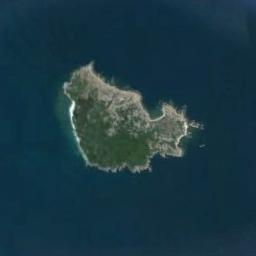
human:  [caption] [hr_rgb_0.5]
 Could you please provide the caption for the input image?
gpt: Many trees are on the island .

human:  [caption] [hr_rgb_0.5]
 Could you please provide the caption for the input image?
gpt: The shape of the island is nearly circular .

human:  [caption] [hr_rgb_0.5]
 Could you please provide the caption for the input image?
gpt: The irregularly shaped island is surrounded by blue water, And the islands are green and yellow-brown .

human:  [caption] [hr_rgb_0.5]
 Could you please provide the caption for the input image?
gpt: The island with some vegetation is surrounded by deep blue waters .

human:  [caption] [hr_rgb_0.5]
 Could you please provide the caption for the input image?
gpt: There are green land and some bare land on the island .